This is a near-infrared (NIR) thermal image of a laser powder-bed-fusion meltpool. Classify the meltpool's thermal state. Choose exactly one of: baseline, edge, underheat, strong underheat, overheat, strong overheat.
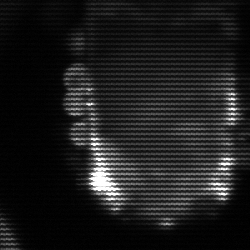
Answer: baseline